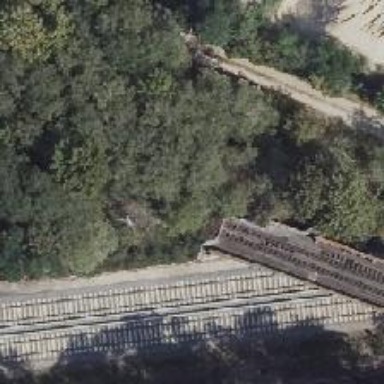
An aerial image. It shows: Disused railway bridge from historic railway.